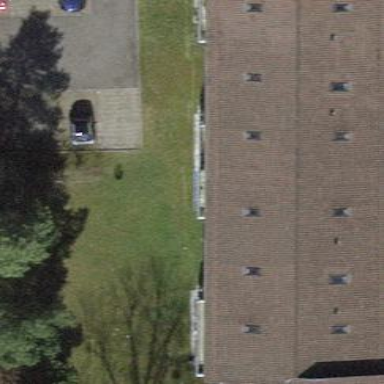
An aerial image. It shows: Apartments building with gabled tile roof.